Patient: sex M, age 57
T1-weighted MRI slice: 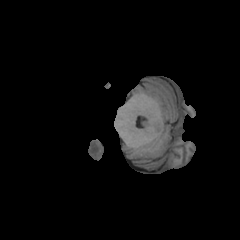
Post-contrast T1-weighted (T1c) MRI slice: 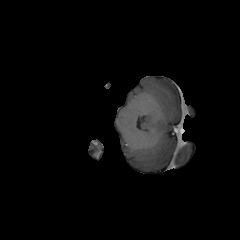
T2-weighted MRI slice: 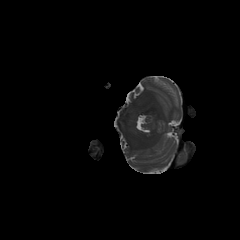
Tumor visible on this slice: no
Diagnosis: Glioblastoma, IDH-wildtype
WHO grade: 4